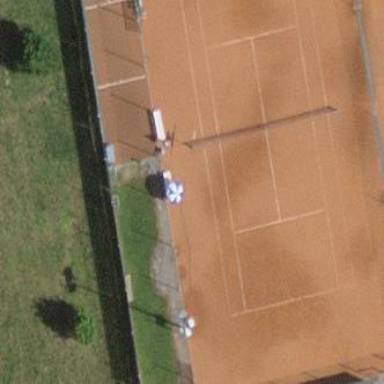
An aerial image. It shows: Tennis court on pitch.